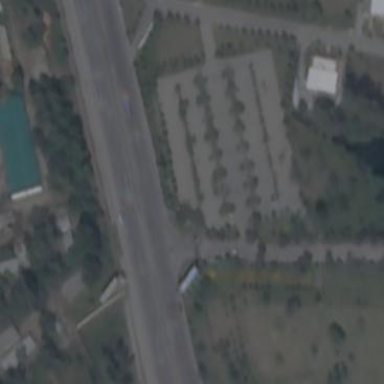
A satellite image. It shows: Parking area.